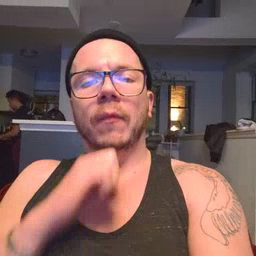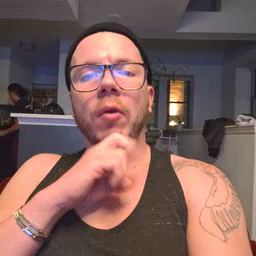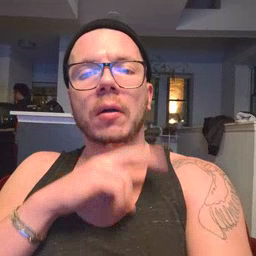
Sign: frog